Question: Noisy data presented in tabular form are given. Fit and build a model curve. Choose a functional dependence of the form:

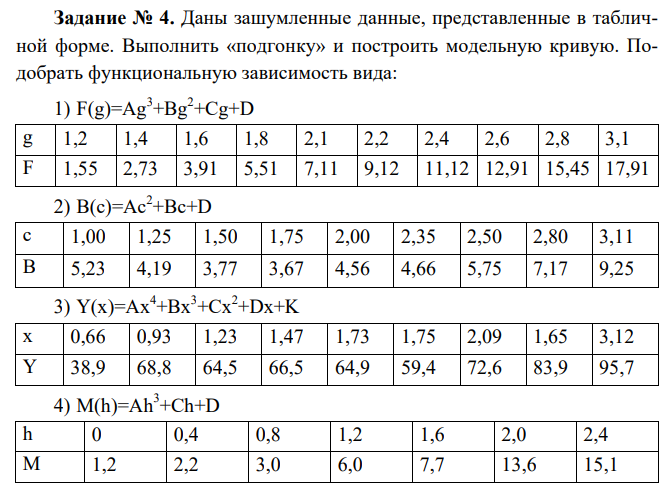
Answer: Here is the Scilab code for your first example, you will be able to adapt it to other cases. To evaluate the obtained polynomial 'F' use Scilab function 'horner' (see the associated help page by typing 'help horner').
'''
gd = [1.2 1.4 1.6 1.8 2.1 2.2 2.4 2.6 2.8 3.1]';
Fd = [1.55 2.73 3.91 5.51 7.11 9.12 11.12 12.91 15.45 17.91]';
c = [ones(gd), gd, gd.^2, gd.^3]\Fd;
F = poly(c,"g","coeff");
disp(F)
'''
the above script displays
'''
7.<PHONE>.91761g +9.8440484g2 -1.2735795g3
'''
You can plot the graph of the polynomial and the original noisy data like this:
'''
g = linspace(1.2,3.1,100);
plot(g, horner(F,g),gd,Fd,'o')
'''
<URL>